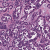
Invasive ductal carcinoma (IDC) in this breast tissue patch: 1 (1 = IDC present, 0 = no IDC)